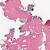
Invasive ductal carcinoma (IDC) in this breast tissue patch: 0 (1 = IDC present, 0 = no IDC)